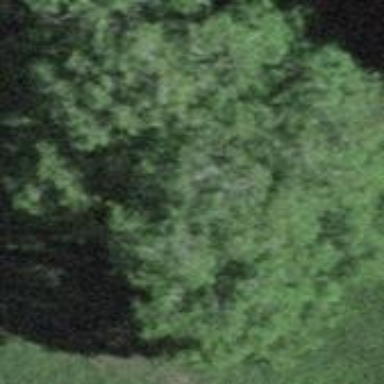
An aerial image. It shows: Forest area.